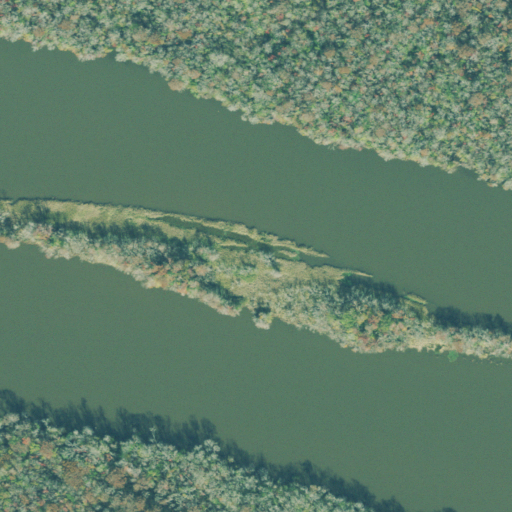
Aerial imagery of island in Georgia named Cottonbox Island containing open water, woody wetlands, and herbaceous wetlands